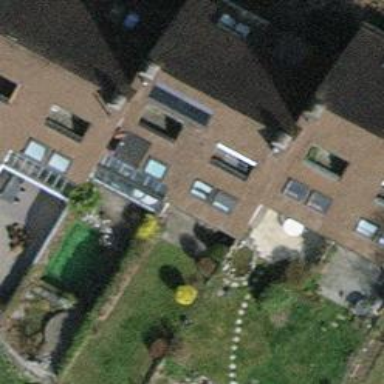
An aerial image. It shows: Terrace building.